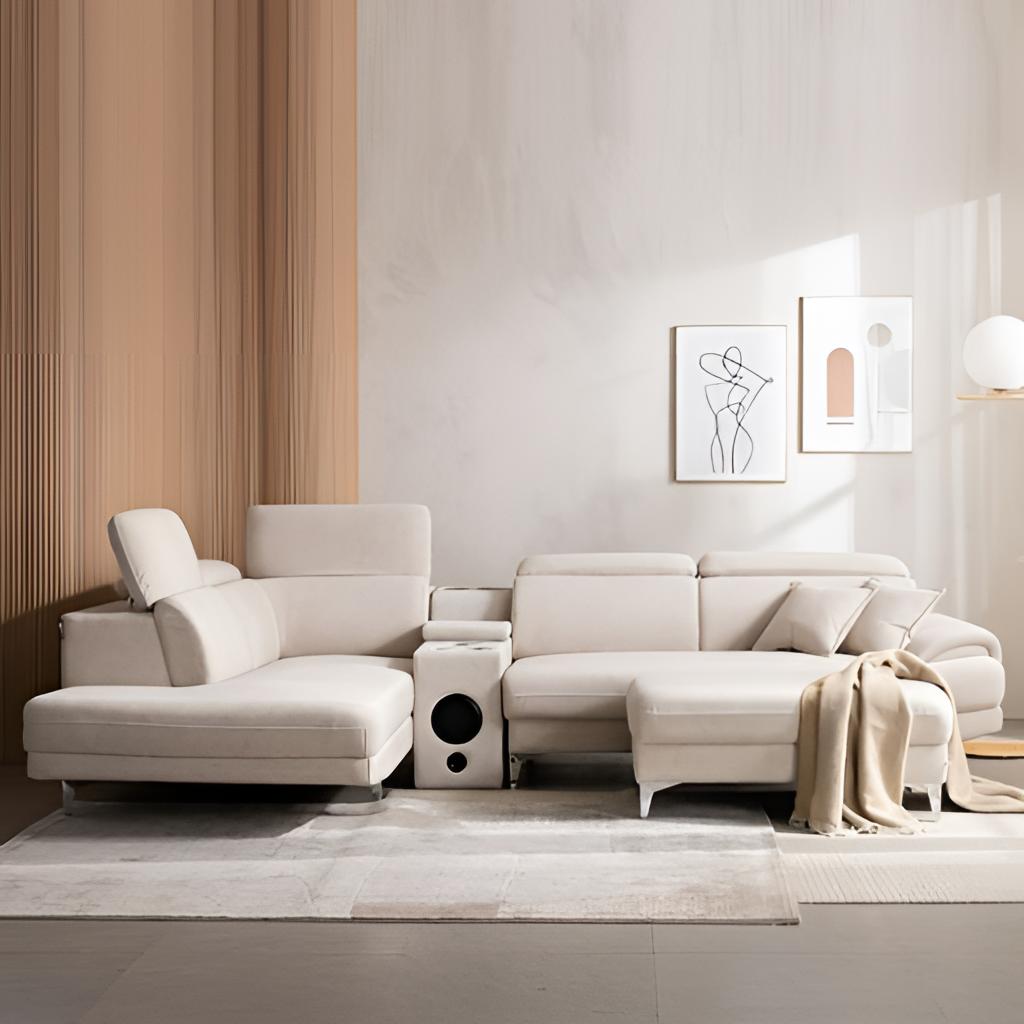
living room, fabric sectional sofa, tile flooring, with solid pattern, beige and brown panel wallpaper, with vertical two tone pattern, modern